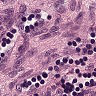
Metastatic tissue present: no